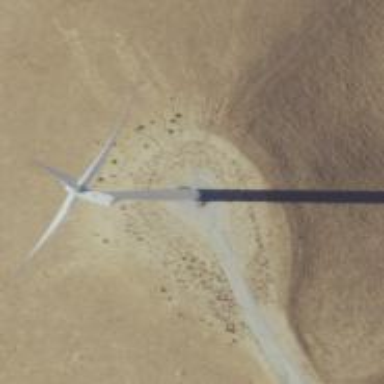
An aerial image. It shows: Wind generator using wind turbines of horizontal axis.